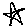
Label: star